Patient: sex M, age 52
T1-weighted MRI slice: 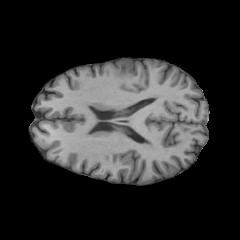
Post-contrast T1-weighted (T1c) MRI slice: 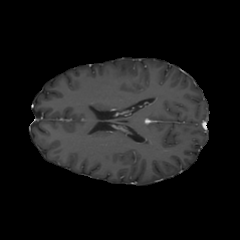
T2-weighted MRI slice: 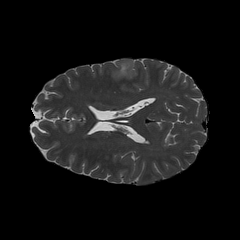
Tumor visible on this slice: yes
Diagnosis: Astrocytoma, IDH-wildtype
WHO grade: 3